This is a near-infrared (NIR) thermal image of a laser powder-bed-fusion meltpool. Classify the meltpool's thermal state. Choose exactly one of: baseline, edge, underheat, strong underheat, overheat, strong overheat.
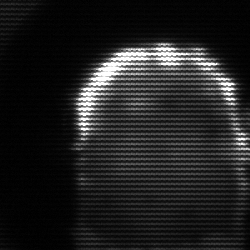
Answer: baseline